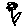
Label: flower